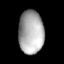
Tissue: lung
Cell type: Endothelial cells
Senescence score: 0.569
Nuclear area (px): 1063
Mean DAPI intensity: 171.102